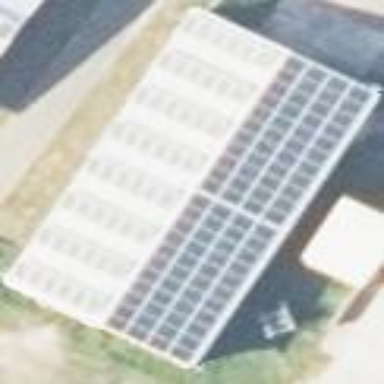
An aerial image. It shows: Stable building with small solar photovoltaic panel generator providing electricity.